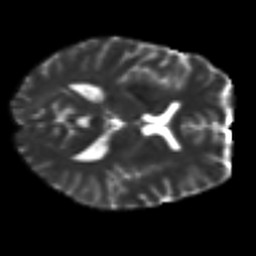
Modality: T2w
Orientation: axial
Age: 37
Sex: female
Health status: ill
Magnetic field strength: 3 T
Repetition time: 8.4 s
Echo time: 0.0926 s